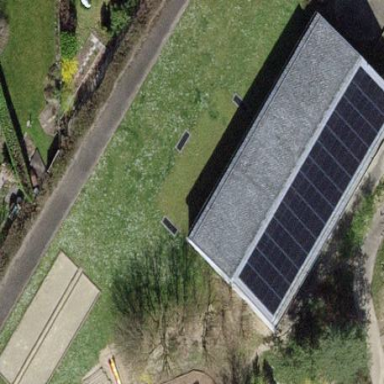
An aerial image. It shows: School building.